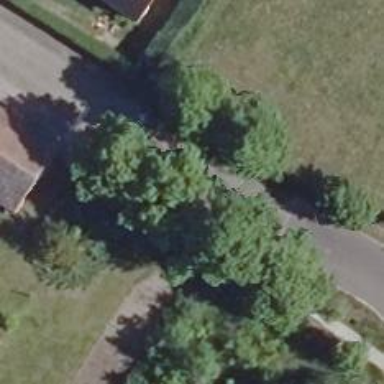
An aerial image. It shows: Residential road.